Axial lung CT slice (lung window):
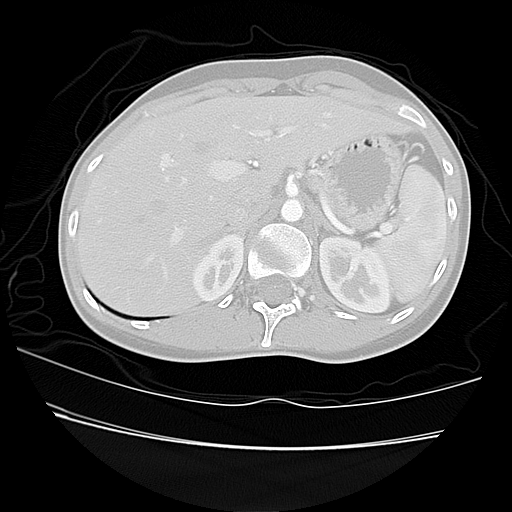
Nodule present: no